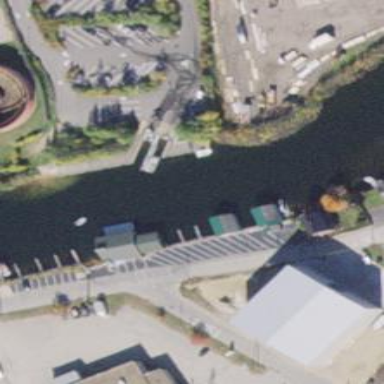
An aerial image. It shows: Slipway on leisure land.